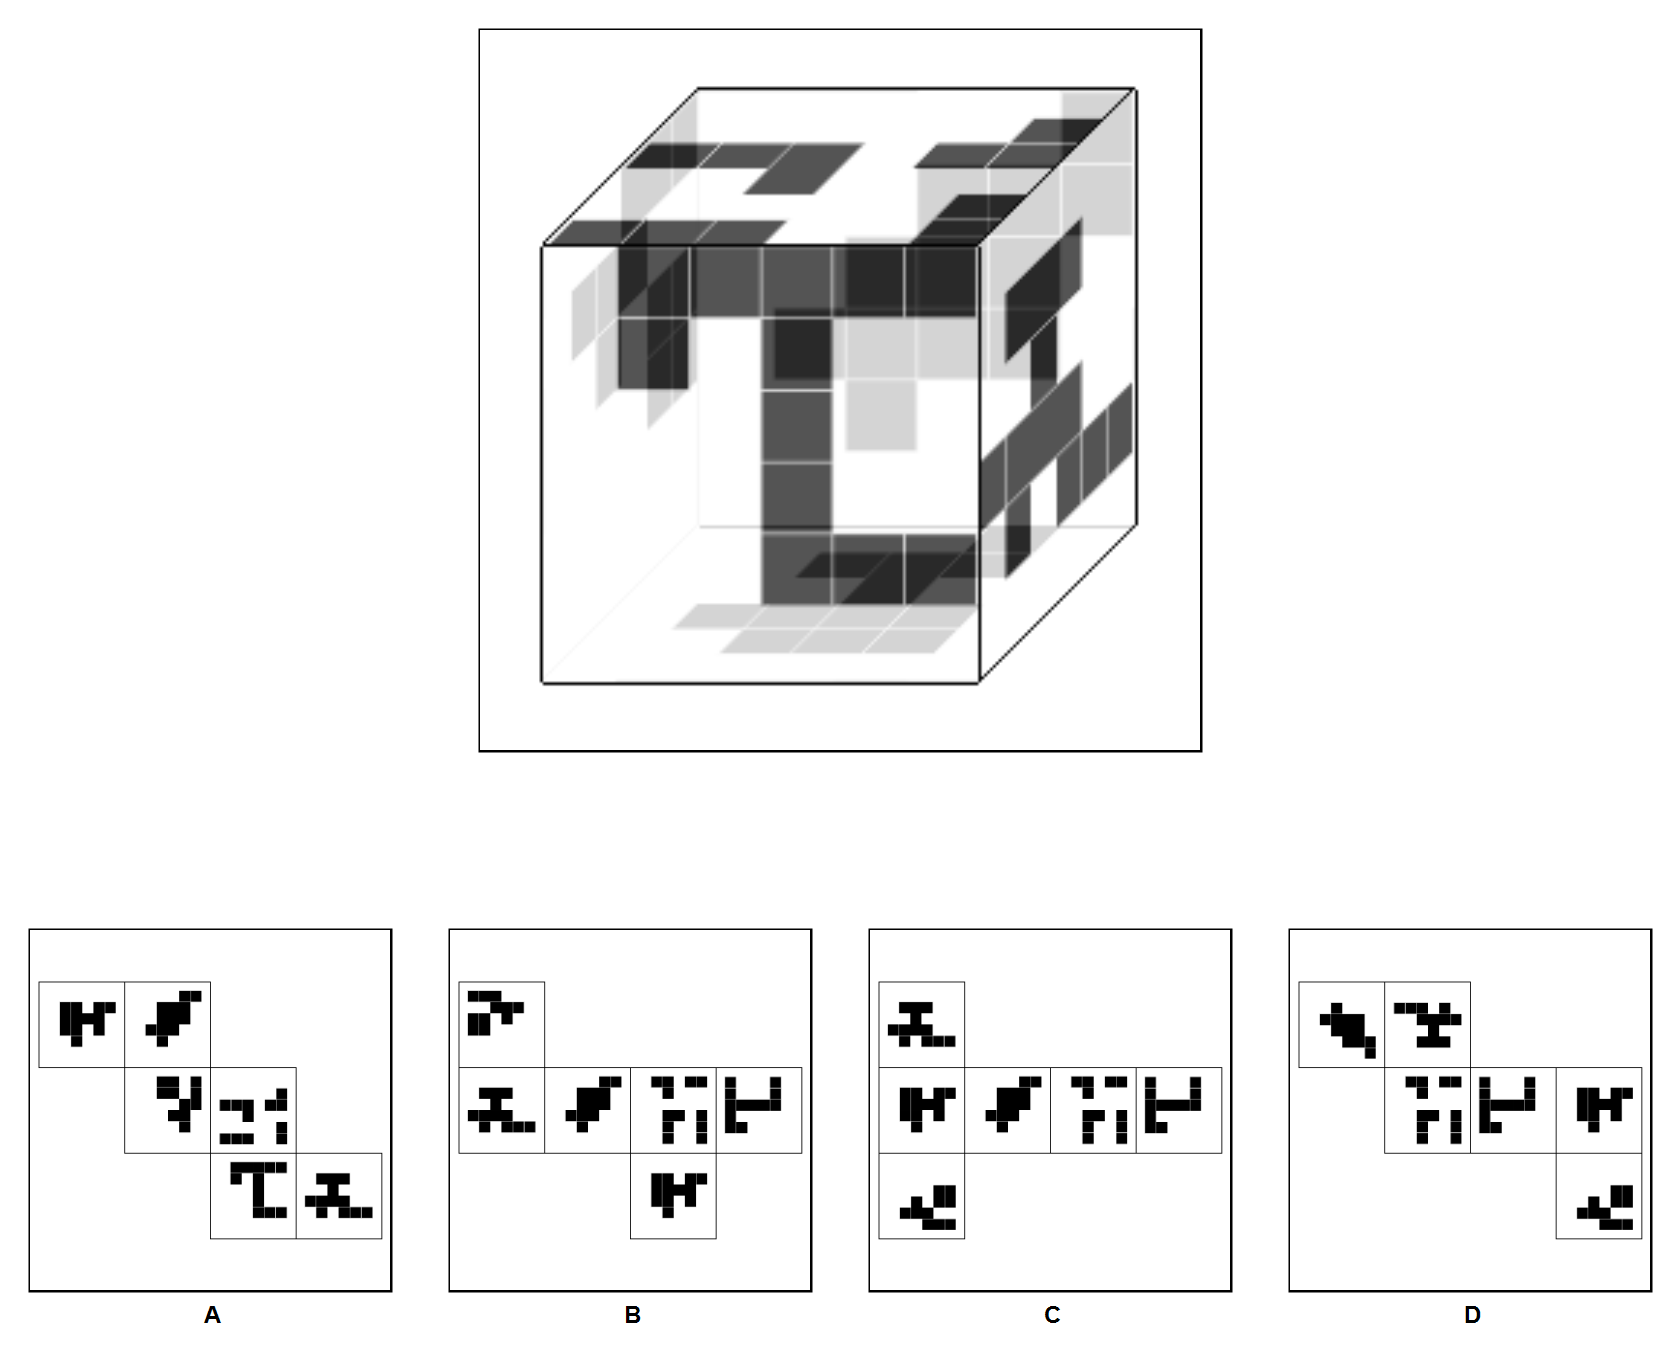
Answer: B